Question: I am trying to record iOS automated Tests using Appium Inspector by instructions using tutorial..
<URL>
I have my app on workspace. I built it using iphonesimulator7.0 which showed a sucess message then correctly set the path to the built app on appium inspector. But when i click Launch it shows the error.
'''
Appium Error:main.js: error: Unrecognized arguments: --no-session-override
'''
on its console..Any idea what might be the problem.
PS:Am using appium for the first time

above is the screenshot that i get when i click launch button..
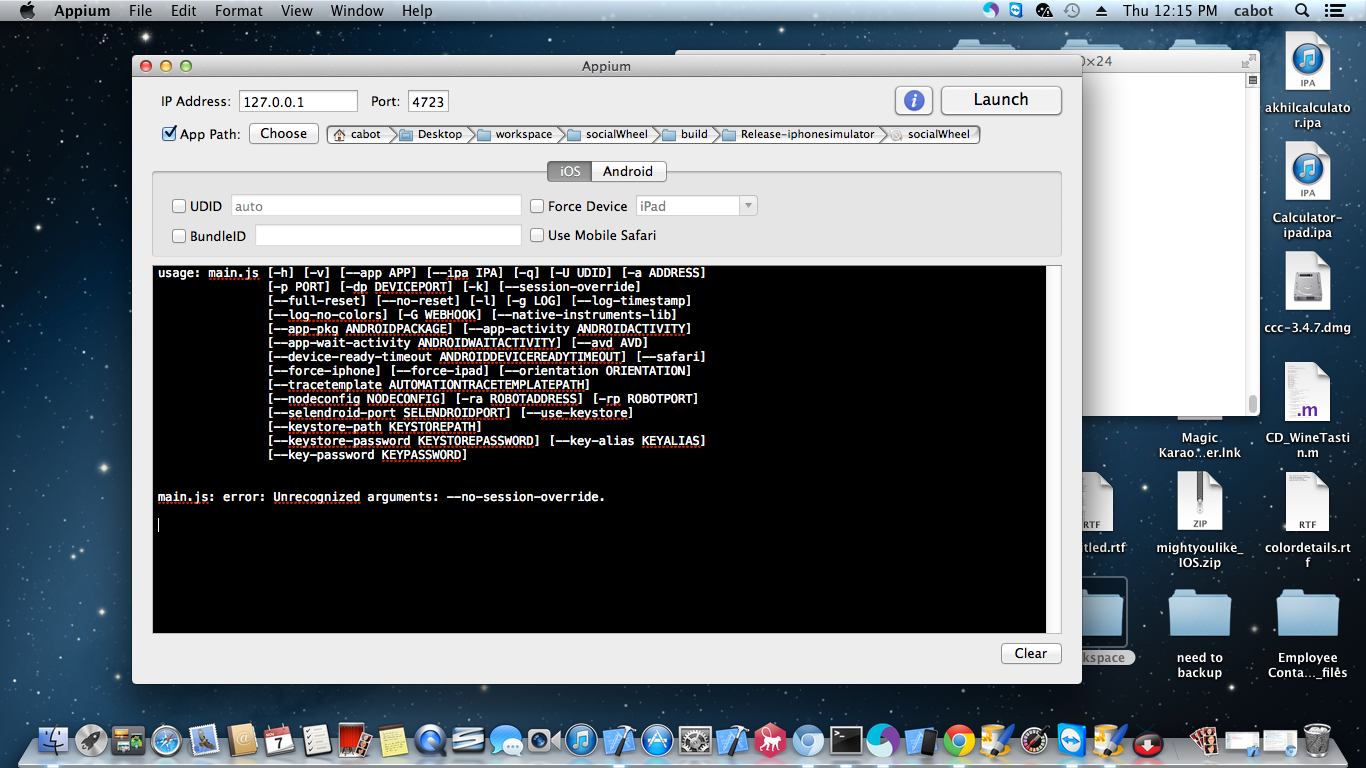
Answer: Please check whether Override Existing Sessions checkbox is checked or not. It should be checked.
Appium -- > Preferences ---> General